Group 1:
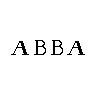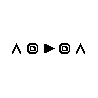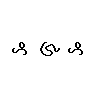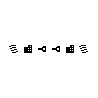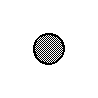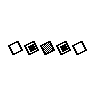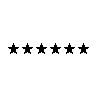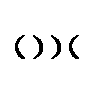
Group 2:
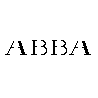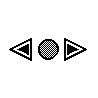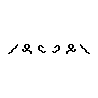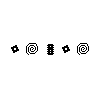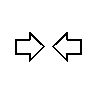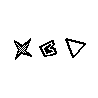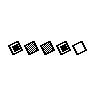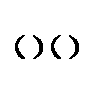
Rule separating the two groups: Palindromes vs. not palindromes.
Concepts: element_wise_symmetry, identical, same, same_shape, sequence, symmetry
Comments: All examples in this Problem are sequences of graphic symbols. In this Problem, a "palindrome" is taken to be an ordered sequence which is the same read left-to-right as it is read right-to-left. A more formal solution to this Problem could be: "Sequences which are invariant under a permutation which swaps first and last entries, second and second last entries, third and third last entries, ... and so on vs. sequences which are not invariant under the aforementioned permutamation."
Author: Jago Collins